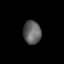
Tissue: lung
Cell type: Others
Senescence score: 0.2191
Nuclear area (px): 407
Mean DAPI intensity: 96.971